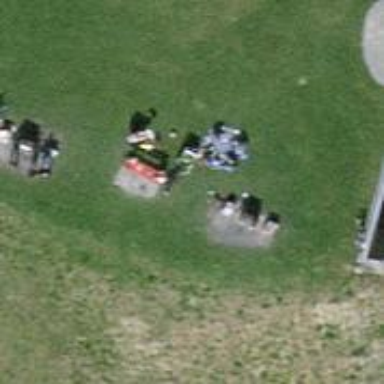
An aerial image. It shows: BBQ amenity.